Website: home-depot
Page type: payment
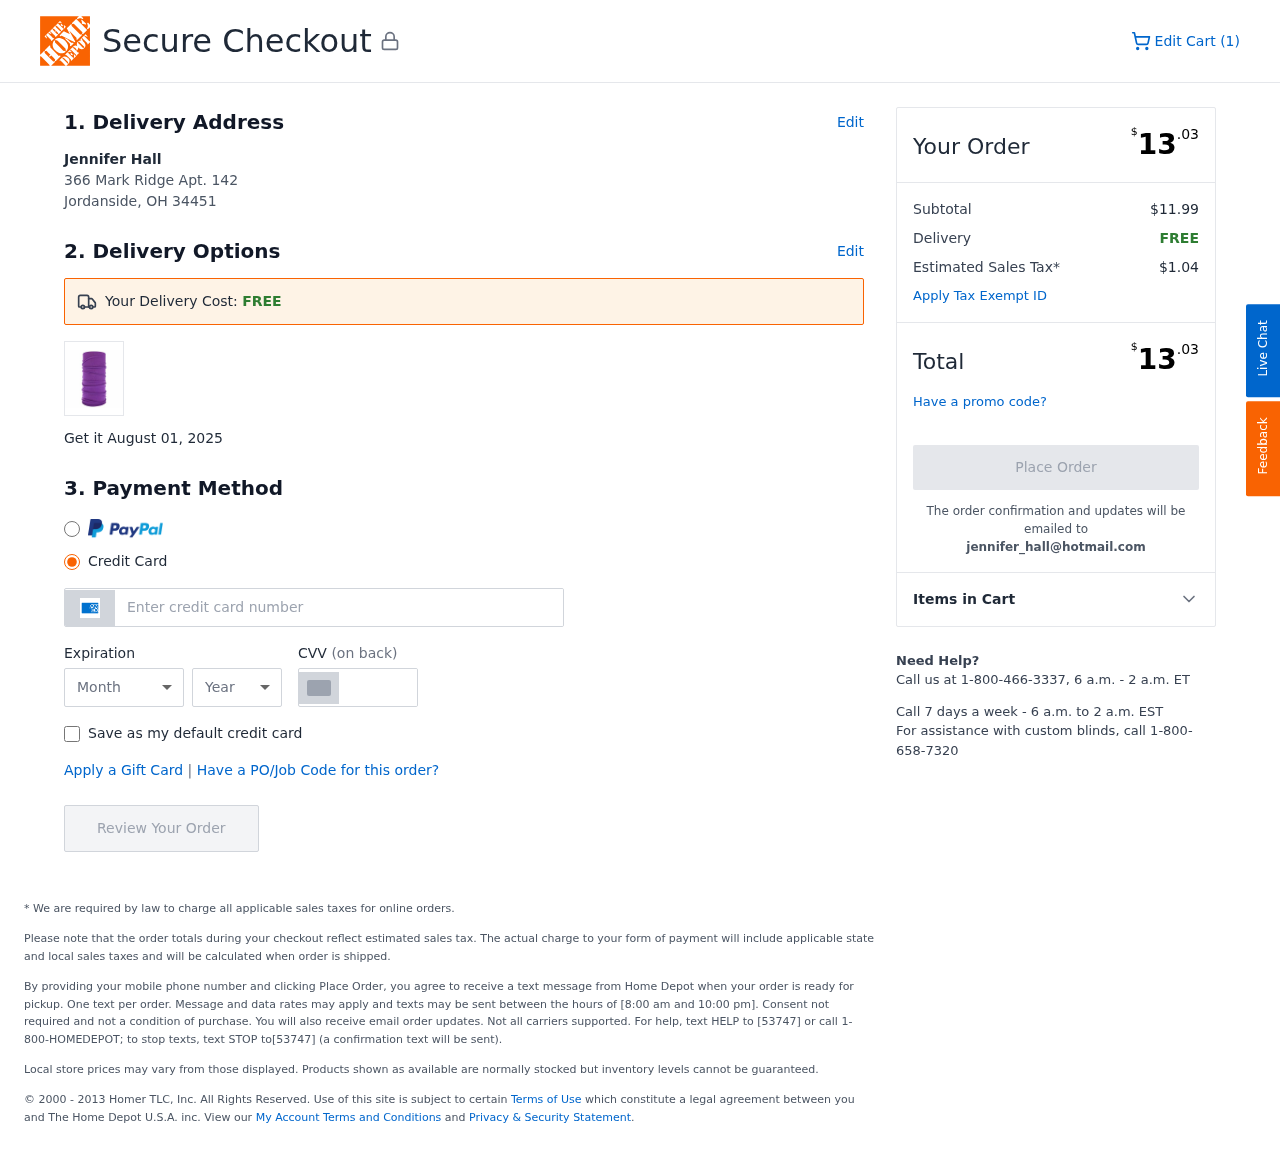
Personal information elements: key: PII_CARD_CVV
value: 0860
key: PII_CARD_EXPIRY_MONTH
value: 01
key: PII_CARD_EXPIRY_YEAR
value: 30
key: PII_CARD_NUMBER
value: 3472 4703 1038 317
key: PII_CITY_STATE_ZIP
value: Jordanside, OH 34451
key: PII_EMAIL
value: jennifer_hall@hotmail.com
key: PII_FULLNAME
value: Jennifer Hall
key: PII_STREET
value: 366 Mark Ridge Apt. 142
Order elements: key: ORDER_NUM_ITEMS
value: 1
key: ORDER_DELIVERY_DATE
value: August 01, 2025
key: ORDER_TOTAL
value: $13.03
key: ORDER_SUBTOTAL
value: $11.99
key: ORDER_SHIPPING_COST
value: FREE
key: ORDER_TAX
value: $1.04